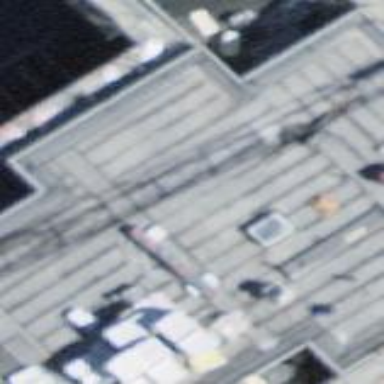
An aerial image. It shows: Building with apartments and flat roof.